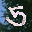
Label: 5